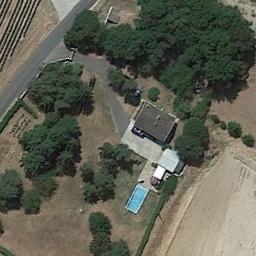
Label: sparse_residential